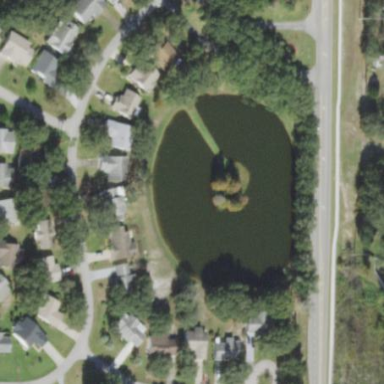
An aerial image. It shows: Serene pond surrounded by nature.